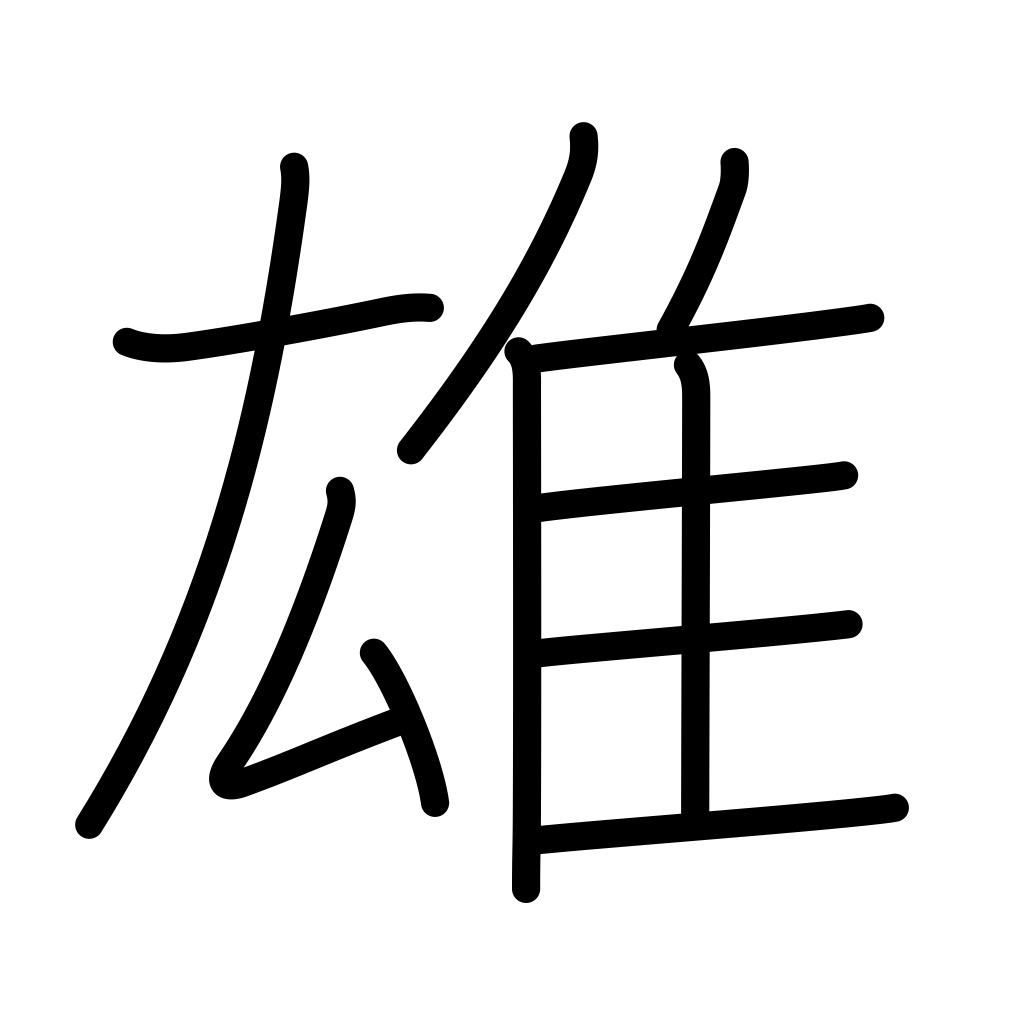
Meaning: masculine, male, hero, leader, superiority, excellence